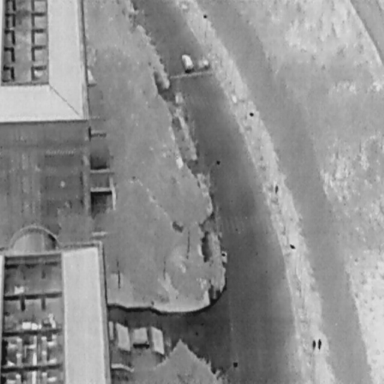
There is a Car in the infrared image.